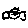
Label: fish